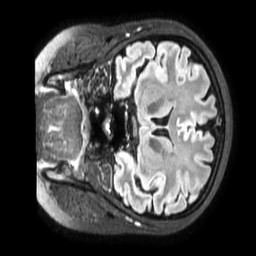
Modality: FLAIR
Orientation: coronal
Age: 35
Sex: female
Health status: ill
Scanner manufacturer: philips
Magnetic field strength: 3 T
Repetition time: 4.8 s
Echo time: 0.34 s